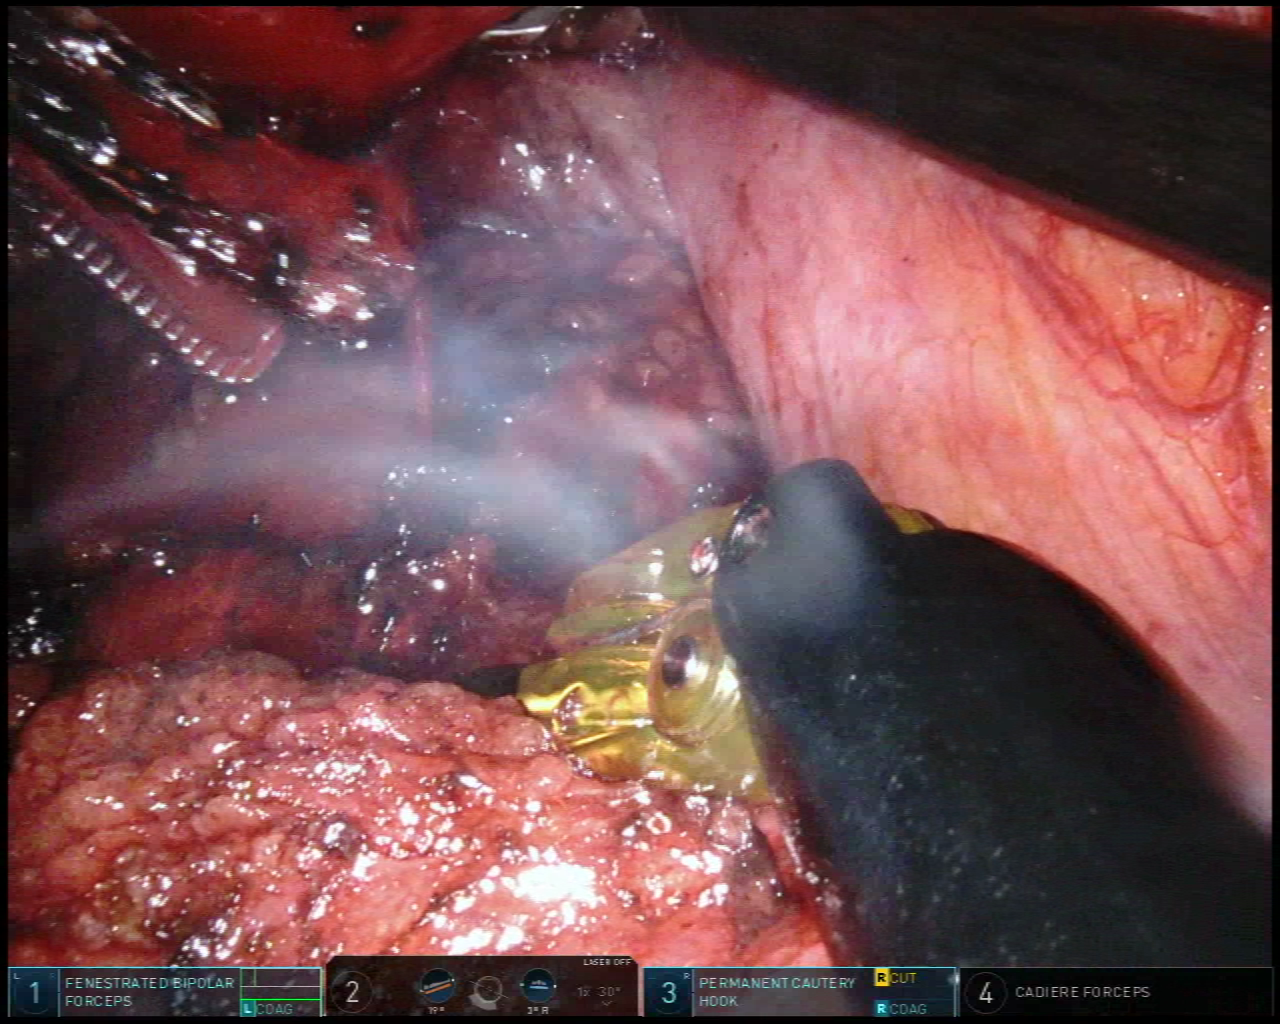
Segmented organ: vesicular_glands
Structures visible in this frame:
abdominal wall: no
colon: no
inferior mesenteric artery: no
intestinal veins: no
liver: no
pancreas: no
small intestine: no
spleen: no
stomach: no
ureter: no
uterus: no
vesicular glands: yes